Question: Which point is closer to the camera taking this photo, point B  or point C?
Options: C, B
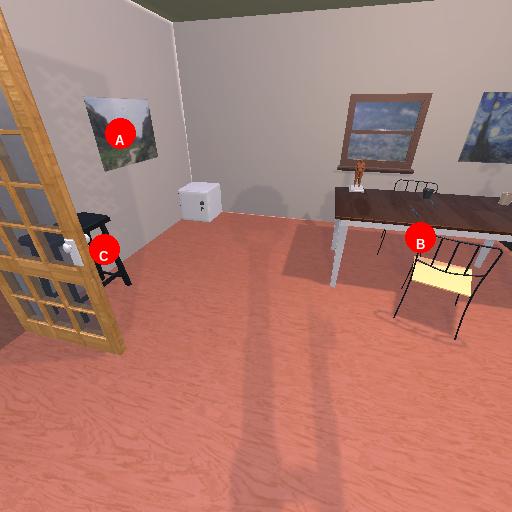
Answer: C